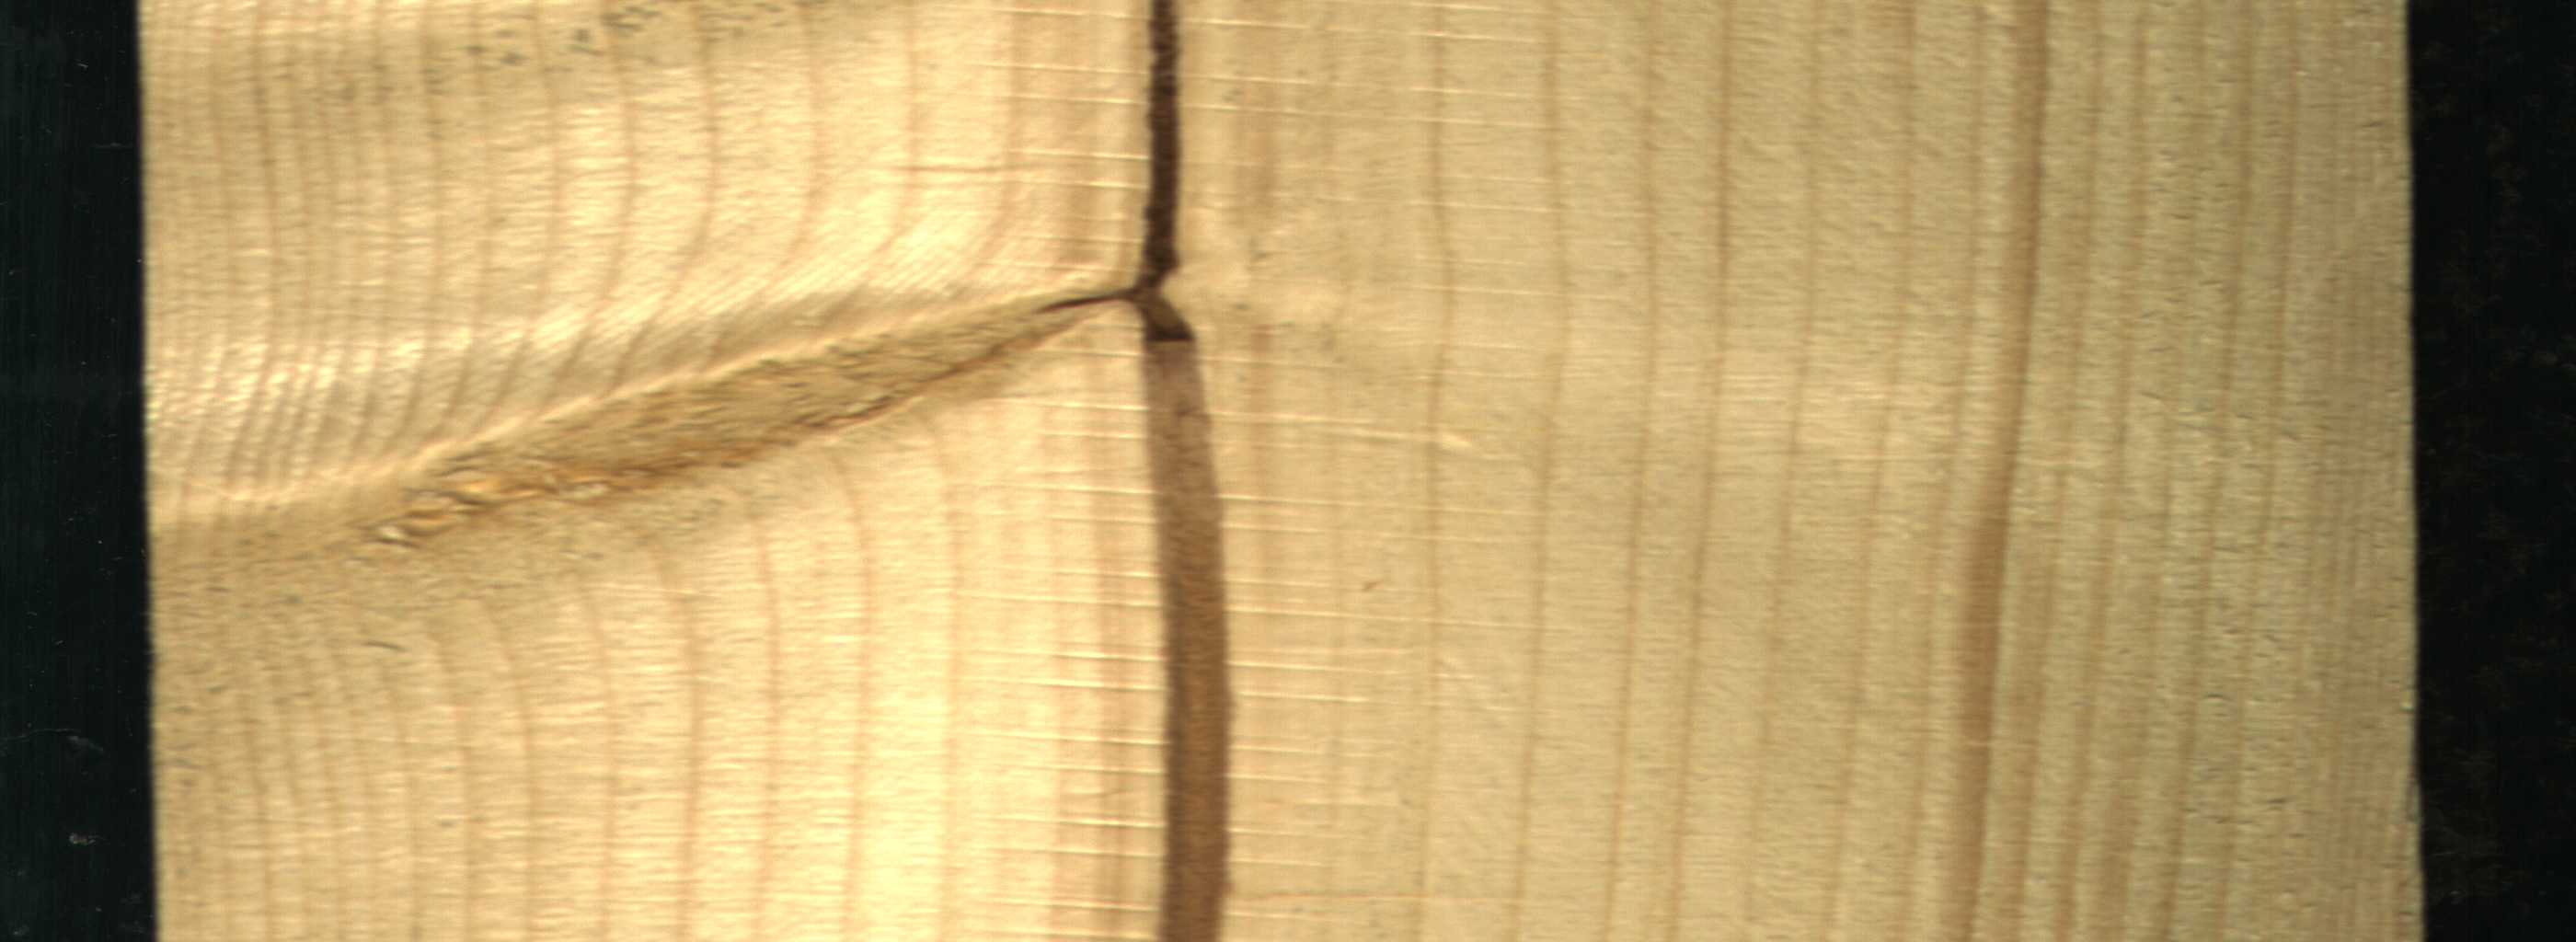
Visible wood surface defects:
Marrow
Live_Knot